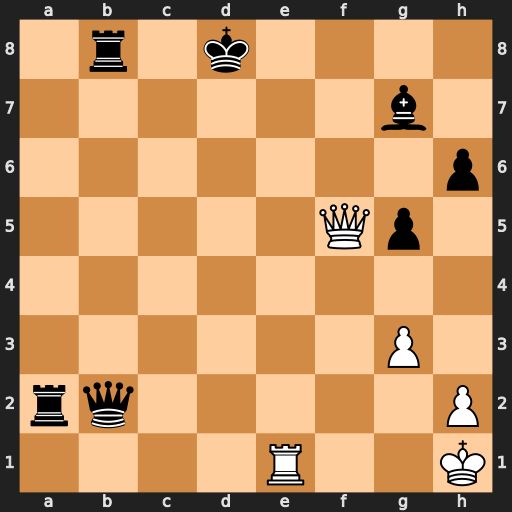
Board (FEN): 1r1k4/6b1/7p/5Qp1/8/6P1/rq5P/4R2K
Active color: w
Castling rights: -
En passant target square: -
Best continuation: Qd5+ Kc7 Re7+ Kb6 Qd6+ Kb5 Qxb8+ Kc4 Qc8+ Kd3 Qf5+